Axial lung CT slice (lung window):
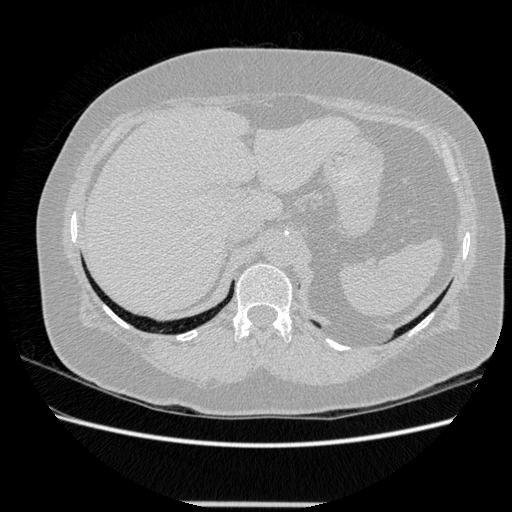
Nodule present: no